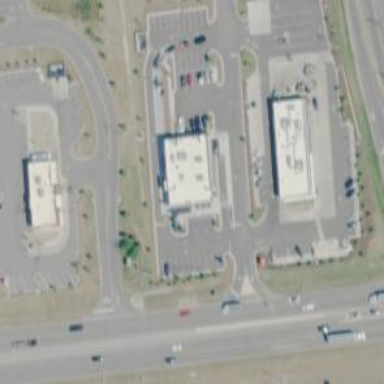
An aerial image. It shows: Pharmacy providing healthcare services.